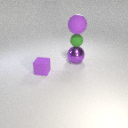
large purple metal sphere below small green rubber sphere